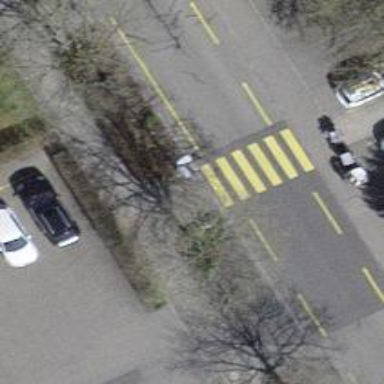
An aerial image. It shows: Marked road crossing.